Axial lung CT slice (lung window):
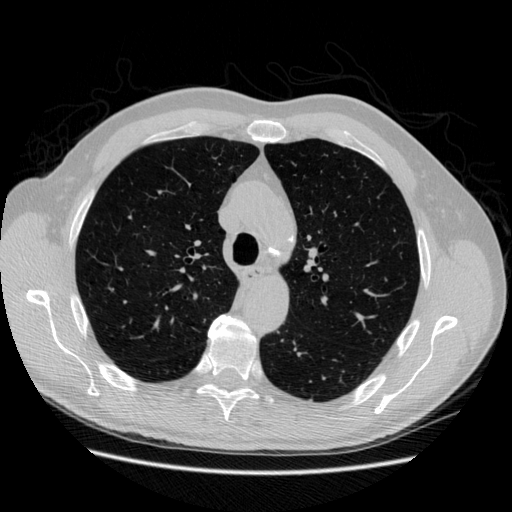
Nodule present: no